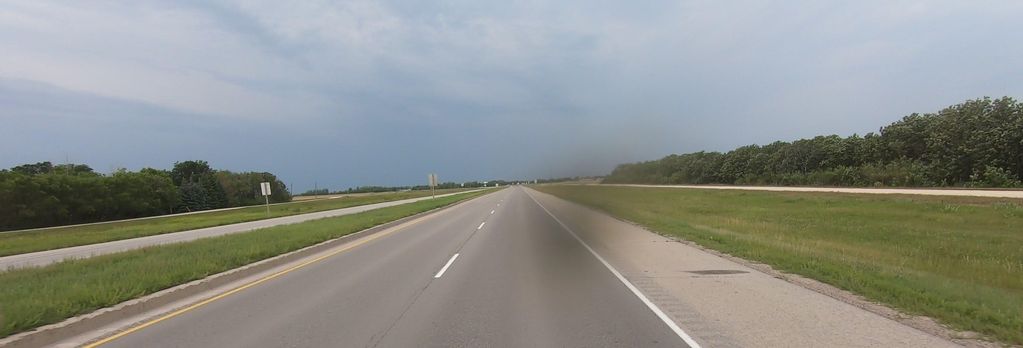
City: winnipeg